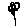
Label: flower